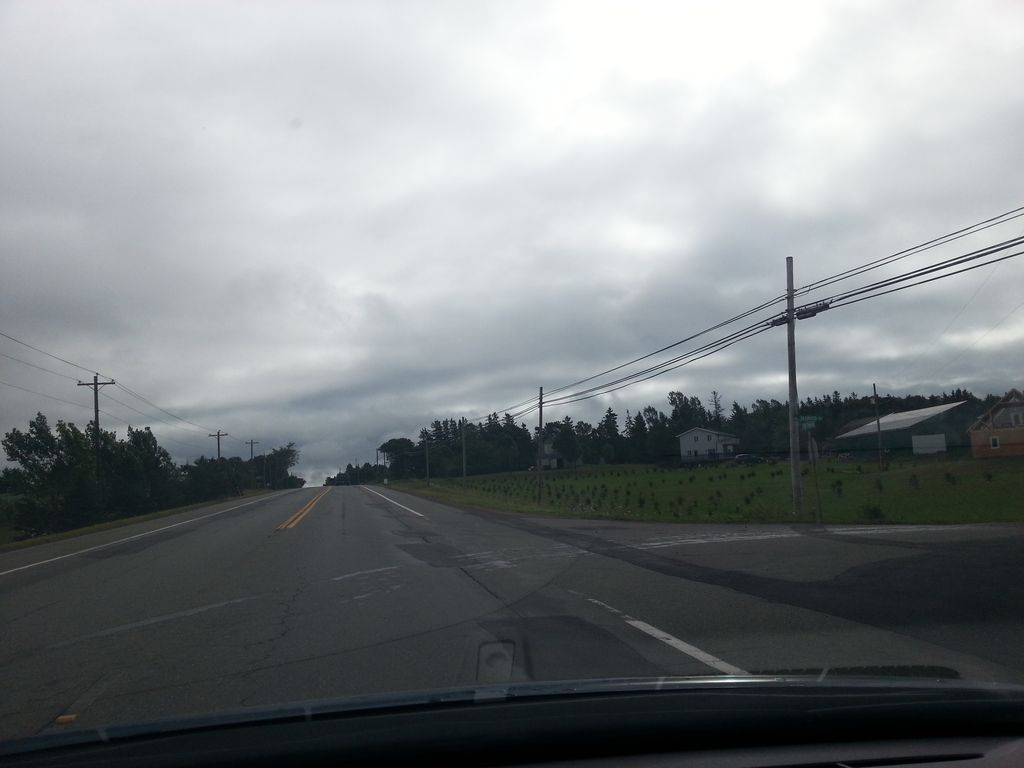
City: charlottetown